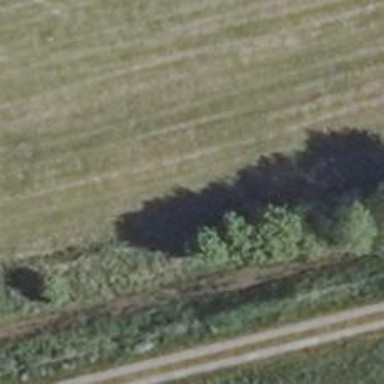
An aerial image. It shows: Row of trees in natural setting.